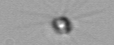
Label: Calciopappus